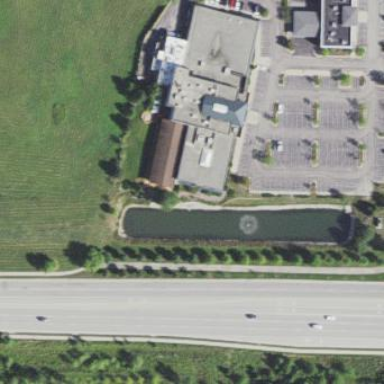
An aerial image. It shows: Commercial building that houses bowling alley.